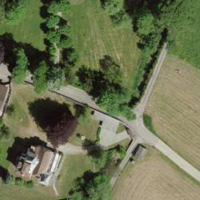
EUNIS habitat code: 52
Species observed at this site:
Juglans regia